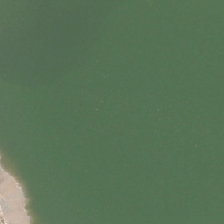
Land cover: lake_pond